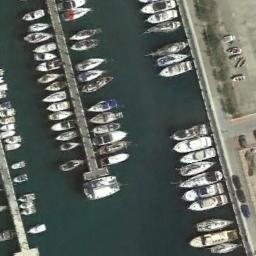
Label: harbor